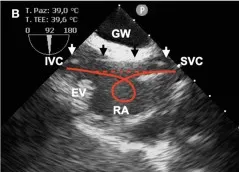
(B) GW (arrows) displayed straight from the SVC to IVC; the red lines show how a discontinuous hyperechoic image can help in ruling out looping; right atrium (RA), Eustachian valve (EV).
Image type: radiology (ultrasound)